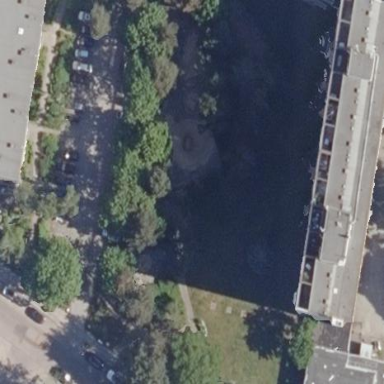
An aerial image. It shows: Park.